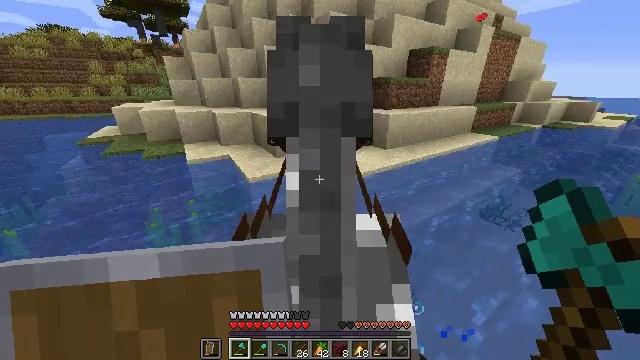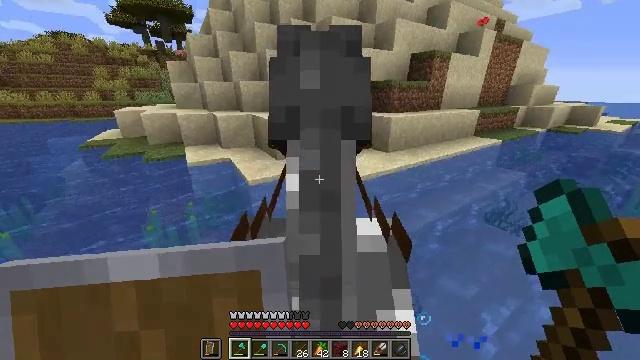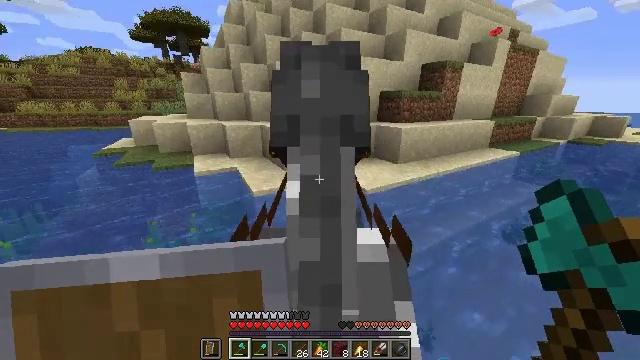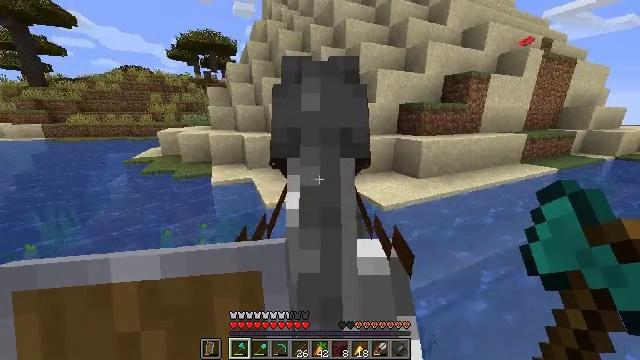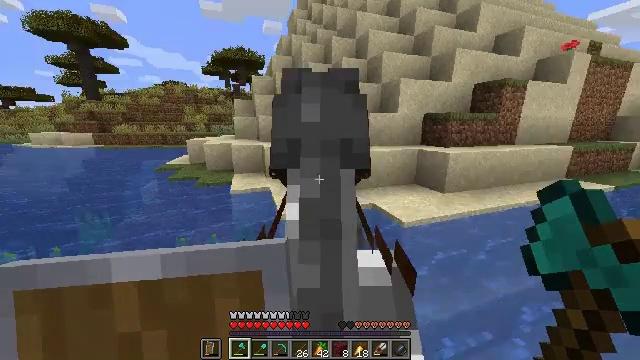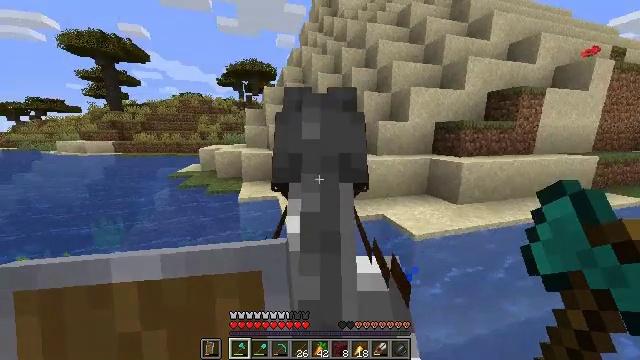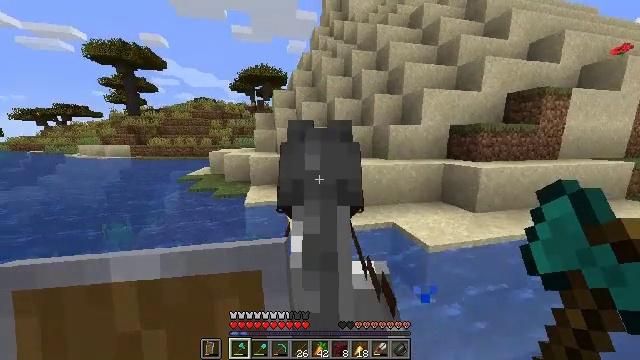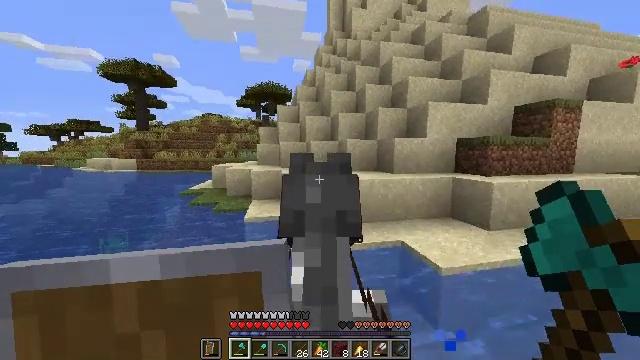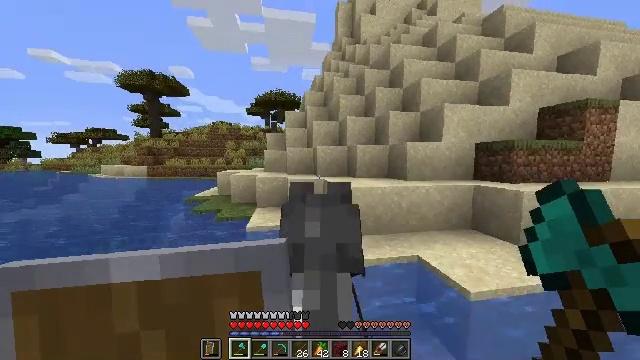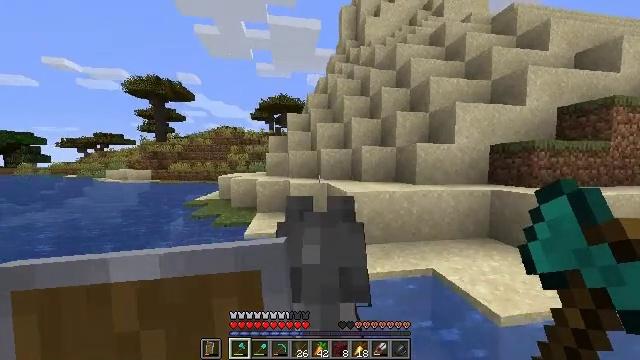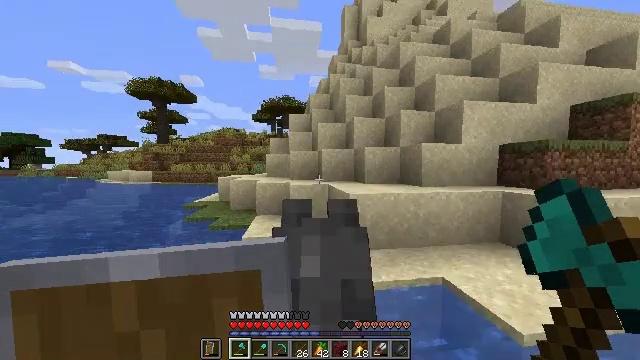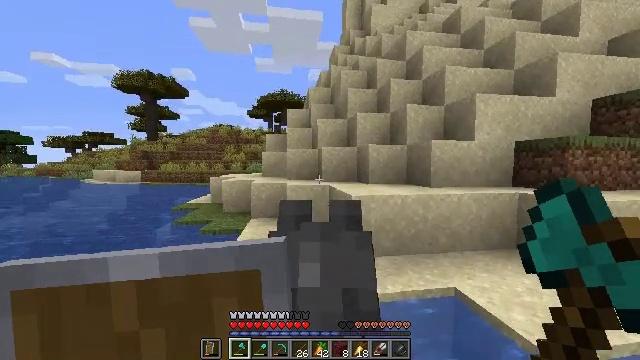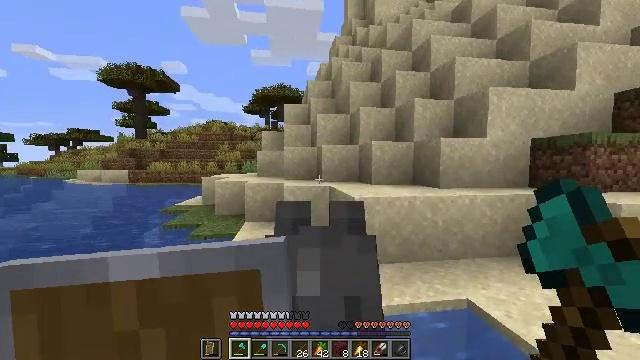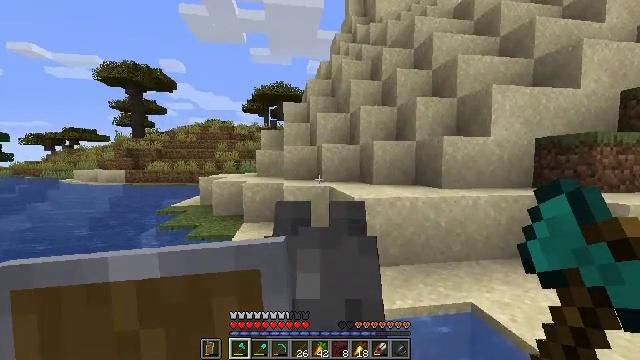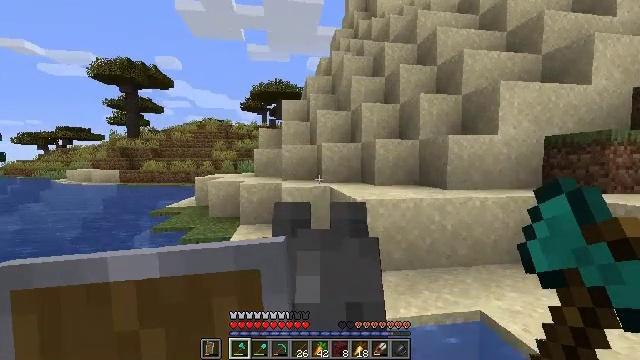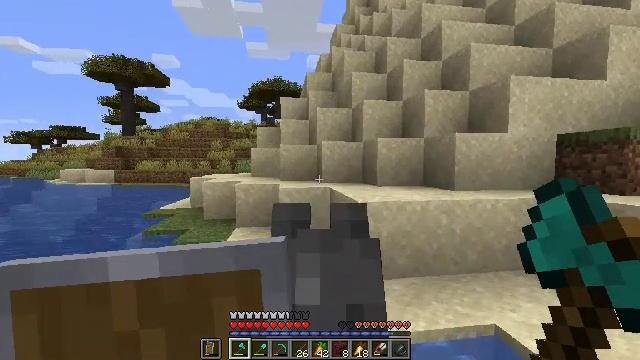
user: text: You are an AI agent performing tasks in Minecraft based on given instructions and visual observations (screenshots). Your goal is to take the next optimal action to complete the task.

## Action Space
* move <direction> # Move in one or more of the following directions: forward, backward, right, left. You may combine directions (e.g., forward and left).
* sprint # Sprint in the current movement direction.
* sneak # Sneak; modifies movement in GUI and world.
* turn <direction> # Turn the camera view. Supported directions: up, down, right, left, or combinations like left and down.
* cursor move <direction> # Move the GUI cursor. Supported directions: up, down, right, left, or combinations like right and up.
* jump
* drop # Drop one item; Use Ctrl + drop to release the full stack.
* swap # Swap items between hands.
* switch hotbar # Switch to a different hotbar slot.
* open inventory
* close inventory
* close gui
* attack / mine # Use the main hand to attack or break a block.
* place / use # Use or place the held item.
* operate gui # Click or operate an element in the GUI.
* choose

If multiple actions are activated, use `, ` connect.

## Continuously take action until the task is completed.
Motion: motion action
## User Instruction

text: Attack the ground to gather sand.
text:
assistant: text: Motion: move forward, sprint, turn left and up
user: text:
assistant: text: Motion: move forward, sprint, turn left and up
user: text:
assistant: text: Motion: move forward, sprint, turn left and up
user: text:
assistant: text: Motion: move forward, sprint, turn left and up
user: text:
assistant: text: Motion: move forward, sprint, turn left and up, jump
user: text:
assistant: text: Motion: move forward, sprint, turn up, jump
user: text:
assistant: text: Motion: move forward, sprint, turn left and up, jump
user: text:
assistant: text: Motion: move forward, sprint, turn left and up, jump
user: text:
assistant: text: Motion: move forward, sprint, turn up, jump
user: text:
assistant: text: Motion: move forward, sprint, jump
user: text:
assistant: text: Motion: move forward, sprint, jump
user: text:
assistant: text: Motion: move forward, sprint, jump
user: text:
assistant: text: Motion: move forward, sprint, jump
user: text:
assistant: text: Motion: move forward, sprint, jump
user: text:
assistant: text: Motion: move forward, sprint
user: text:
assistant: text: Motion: move forward, sprint
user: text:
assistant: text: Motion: move forward, sprint, turn left
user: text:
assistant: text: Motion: move forward, sprint, turn left
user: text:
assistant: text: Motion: move forward, sprint, turn left and down
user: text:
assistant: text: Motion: move forward, sprint, turn left
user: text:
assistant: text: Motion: move forward, sprint
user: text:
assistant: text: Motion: move forward, sprint
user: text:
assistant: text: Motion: move forward, sprint
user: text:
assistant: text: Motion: move forward, sprint
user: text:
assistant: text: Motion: move forward, sprint, turn left
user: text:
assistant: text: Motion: move forward, sprint
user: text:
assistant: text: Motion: move forward, sprint, turn left
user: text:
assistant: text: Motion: move forward, sprint
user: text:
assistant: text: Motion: move forward, sprint
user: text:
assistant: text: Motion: move forward, sprint